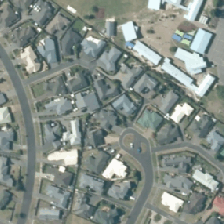
Land cover: urban_build_up